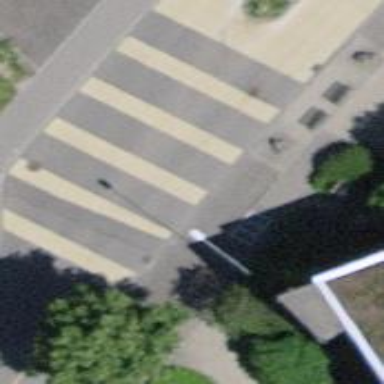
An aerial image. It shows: Public transport stop position.